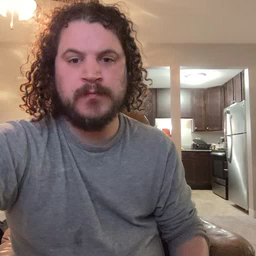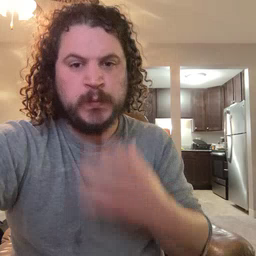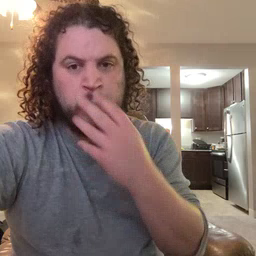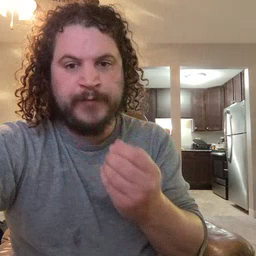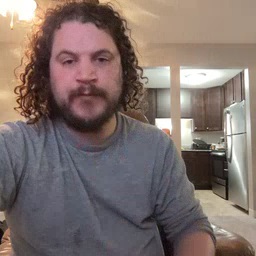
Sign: wolf